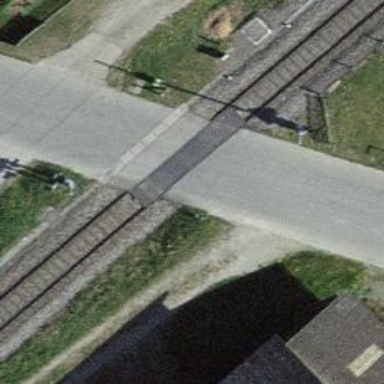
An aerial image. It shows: Railway level crossing.